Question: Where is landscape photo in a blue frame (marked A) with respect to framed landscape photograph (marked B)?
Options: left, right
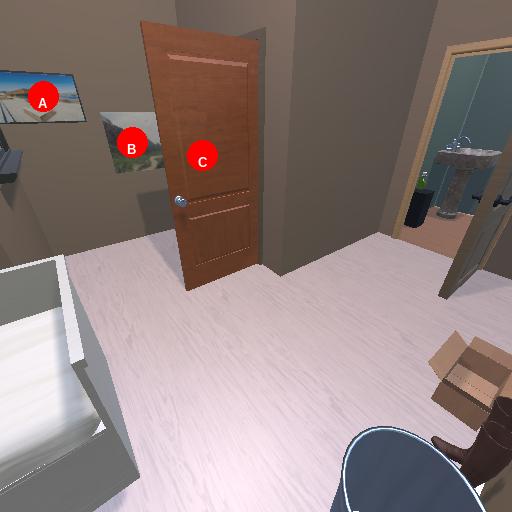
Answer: left